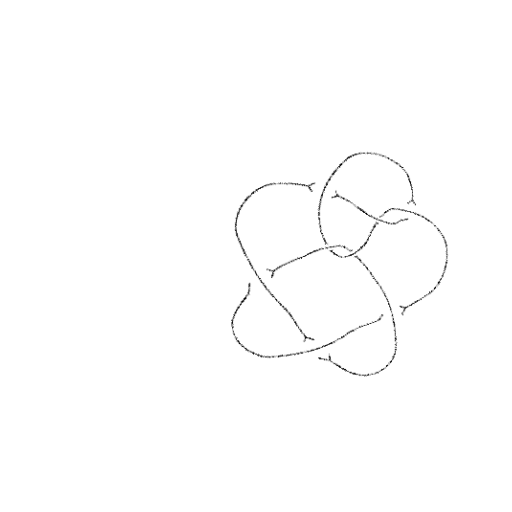
Crossing number: 8